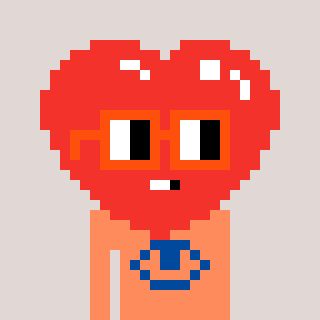
a pixel art character with square orange glasses, a heart-shaped head and a peachy-colored body on a warm background